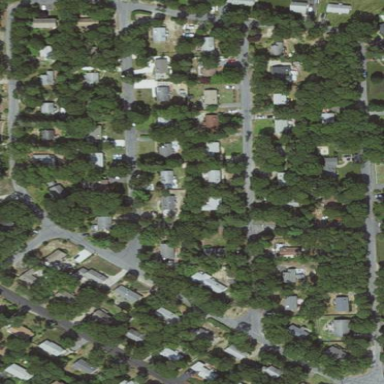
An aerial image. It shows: Residential road.